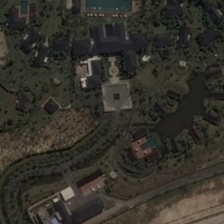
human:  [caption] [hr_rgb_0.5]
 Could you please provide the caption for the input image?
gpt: many green trees and several buildings are in a resort with a pond .

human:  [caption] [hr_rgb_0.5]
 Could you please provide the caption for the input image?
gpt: many green trees and several buildings are in a resort with a pond .

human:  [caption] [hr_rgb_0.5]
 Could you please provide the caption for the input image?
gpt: the resort area is on the side of the road .

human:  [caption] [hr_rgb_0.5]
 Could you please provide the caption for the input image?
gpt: the resort is made up of pools, vegetation and houses .

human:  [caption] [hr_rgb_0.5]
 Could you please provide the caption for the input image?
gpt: the resort area is on the side of the road .